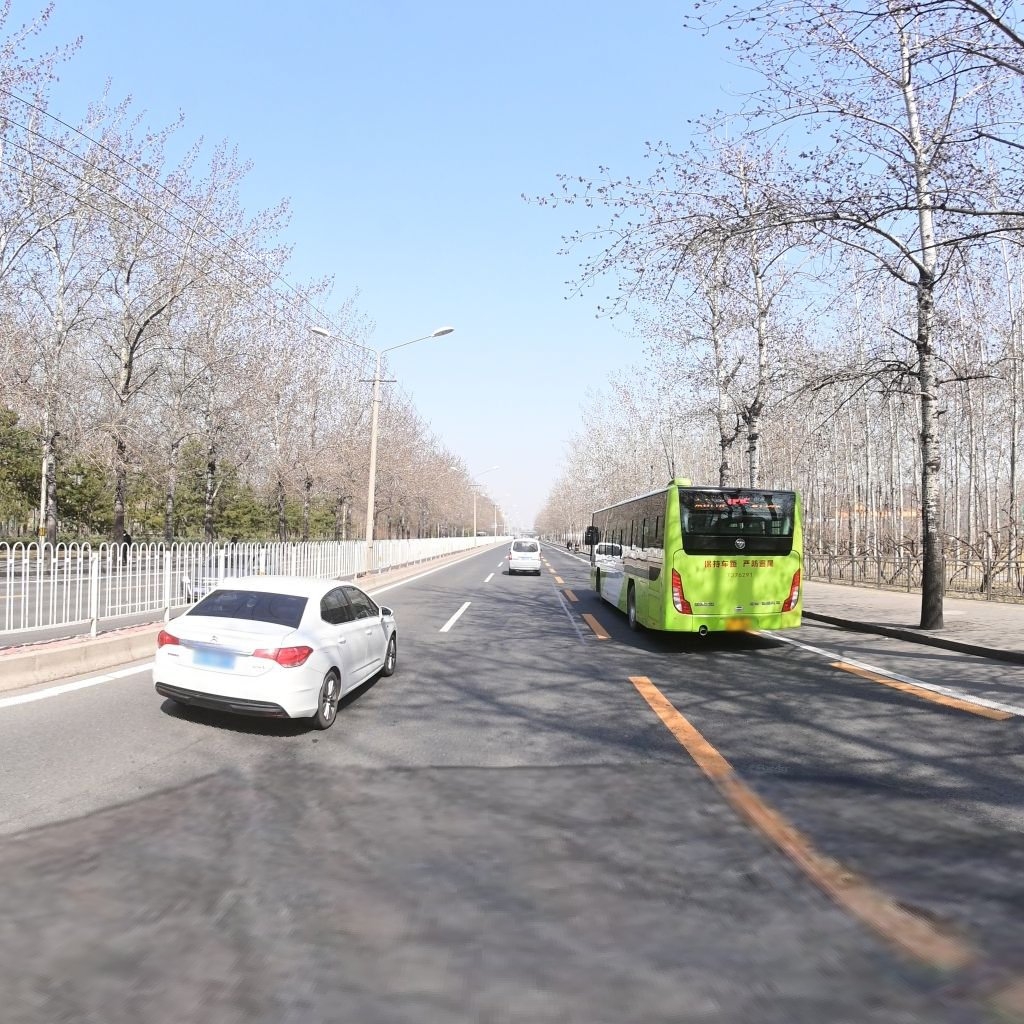
Region: Chaoyang
Road damage annotations: longitudinal patch, longitudinal patch